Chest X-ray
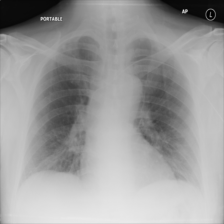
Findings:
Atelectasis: negative
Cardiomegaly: negative
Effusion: negative
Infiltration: negative
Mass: negative
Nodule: negative
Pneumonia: negative
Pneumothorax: negative
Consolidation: negative
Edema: negative
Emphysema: negative
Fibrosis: negative
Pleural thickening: negative
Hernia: negative